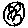
Label: moon